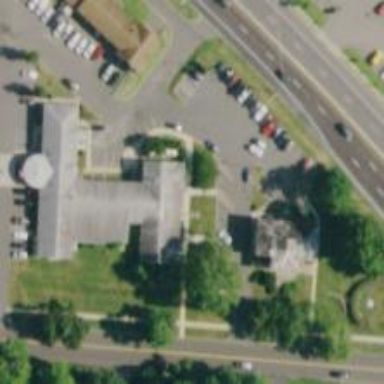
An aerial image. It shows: Town hall building.